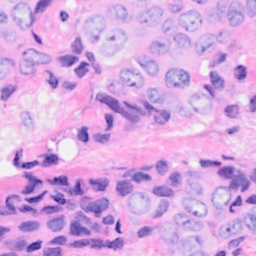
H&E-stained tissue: Breast